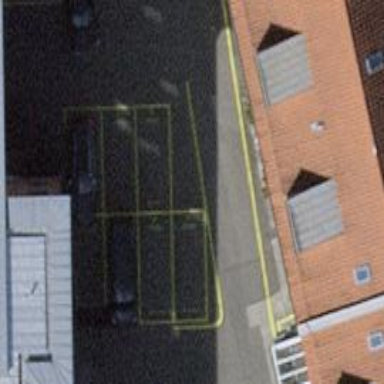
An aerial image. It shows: Parking area is available.